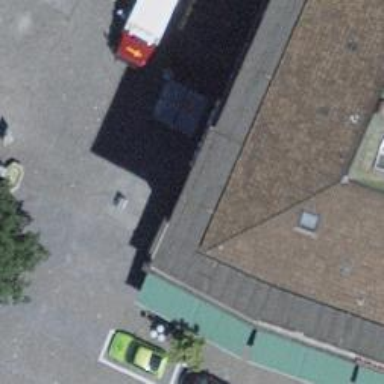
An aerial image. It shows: Supermarket.